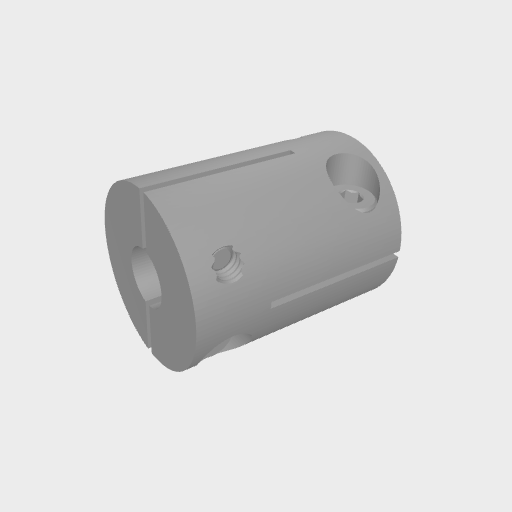
Part: HyperCoupler8ID6DID